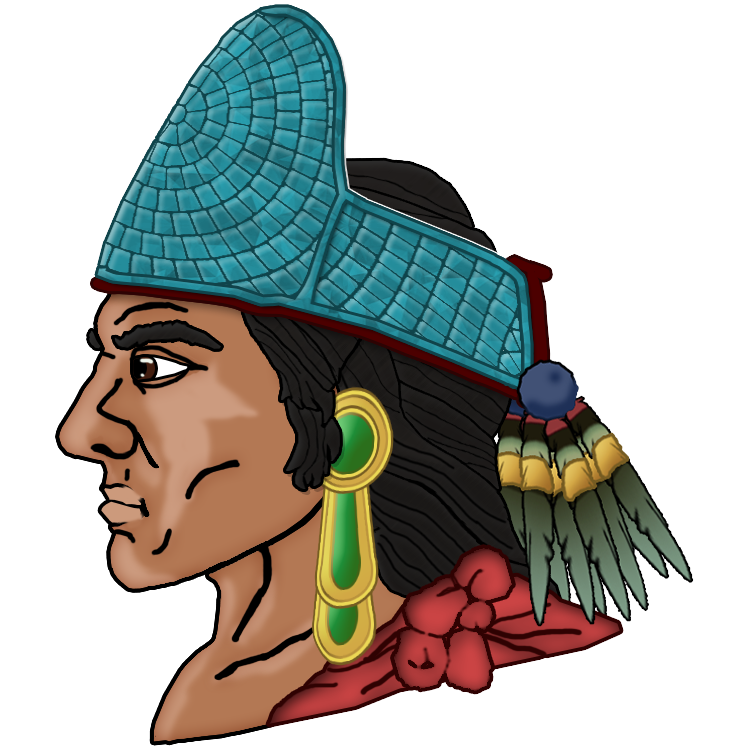
Label: 4_Yes_Chad